【题型】选择题　【知识点】解析几何　【难度】medium
平面上的向量$\vec{a}$、$\vec{b}$满足：$|\vec{a}|=3$，$|\vec{b}|=4$，$\vec{a} \perp \vec{b}$，定义该平面上的向量集合
\[
A = \{\vec{x} \mid |\vec{x}+\vec{a}| \leq |\vec{x}+\vec{b}|, \vec{x} \cdot \vec{a} > \vec{x} \cdot \vec{b}\}.
\]
给出如下两个结论：

\noindent ① 对任意$\vec{c} \in A$，存在该平面的向量$\vec{d} \in A$，满足$|\vec{c}-\vec{d}|=0.5$

\noindent ② 对任意$\vec{c} \in A$，存在该平面向量$\vec{d} \notin A$，满足$|\vec{c}-\vec{d}|=0.5$

\noindent 则下面判断正确的为（ ）

\noindent A. ①正确，②错误 \quad B. ①错误，②正确 \quad C. ①正确，②正确 \quad D. ①错误，②错误

\vspace{1em}
【解答】
\noindent 【答案】C

\vspace{1em}

\noindent 【分析】根据给定条件，令$\vec{a}=(3,0)$，$\vec{b}=(0,4)$，设$\vec{x}=(m,n)$，利用向量模及数量积的坐标表示探求$m,n$的关系，再借助平行线间距离分析判断得解。

\vspace{1em}

\noindent 【详解】由$|\vec{a}|=3$，$|\vec{b}|=4$，$\vec{a} \perp \vec{b}$，不妨令$\vec{a}=(3,0)$，$\vec{b}=(0,4)$，设$\vec{x}=(m,n)$，

由$|\vec{x}+\vec{a}| \leq |\vec{x}+\vec{b}|$，得$|\vec{x}+\vec{a}|^2 \leq |\vec{x}+\vec{b}|^2$，而$\vec{x}+\vec{a}=(m+3,n)$，$\vec{x}+\vec{b}=(m,n+4)$，

则$(m+3)^2 + n^2 < m^2 + (n+4)^2$，整理得$6m - 8n - 7 < 0$，

由$\vec{x} \cdot \vec{a} > \vec{x} \cdot \vec{b}$，得$3m - 4n > 0$，

平行直线$6m - 8n - 7 = 0$和$3m - 4n = 0$间的距离为$d = \frac{|0 - (-7)|}{\sqrt{6^2 + 8^2}} = 0.7$，

到直线$6m - 8n - 7 = 0$和直线$3m - 4n = 0$距离相等的点到这两条直线的距离为$0.35$，

如图，阴影部分表示的区域为集合$A$，因此无论$\vec{d}$是否属于$A$，都有$|\vec{c}-\vec{d}|=0.5$，

所以命题①②都正确。

\noindent 故选项：C

\vspace{1em}

\vspace{1em}

\noindent 【点睛】思路点睛：已知几个向量的模，探求向量问题，可以在平面直角坐标系中，借助向量的坐标表示，利用代数方法解决。

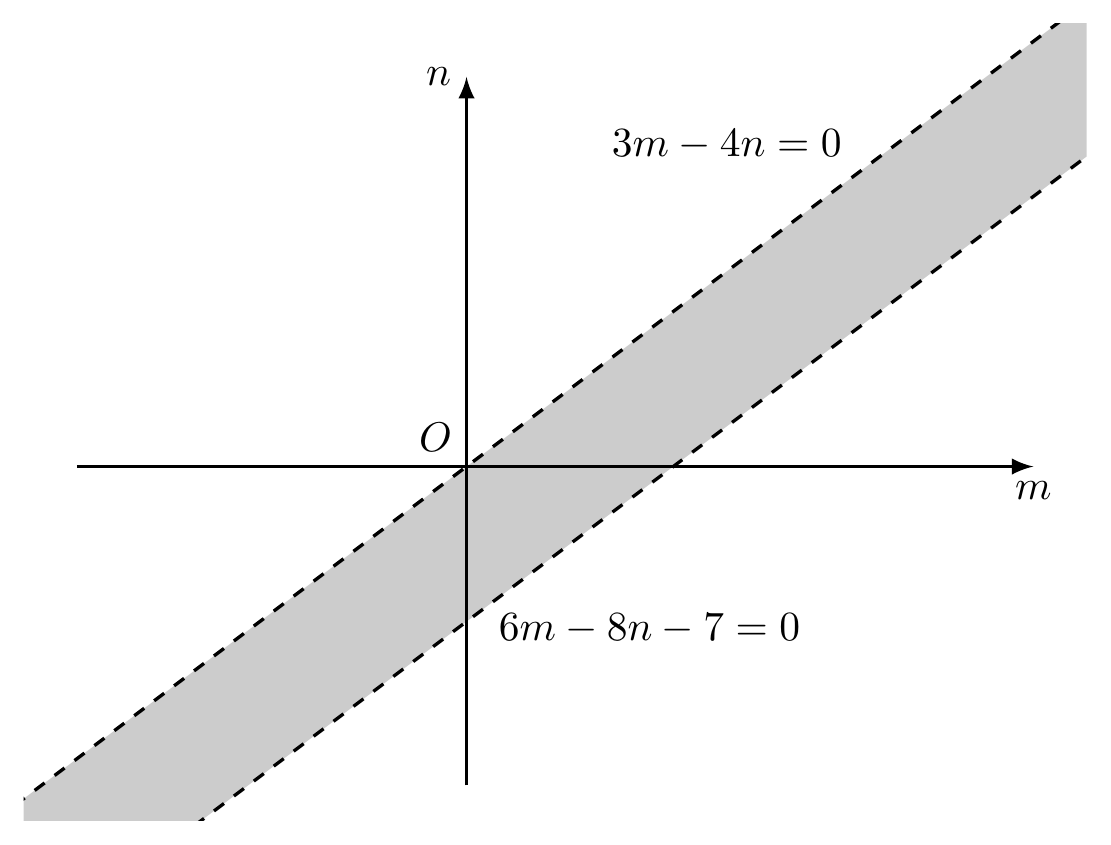